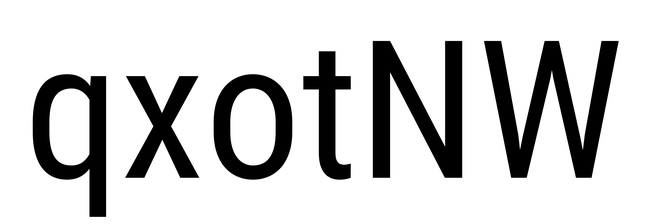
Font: Roboto_Condensed_Regular